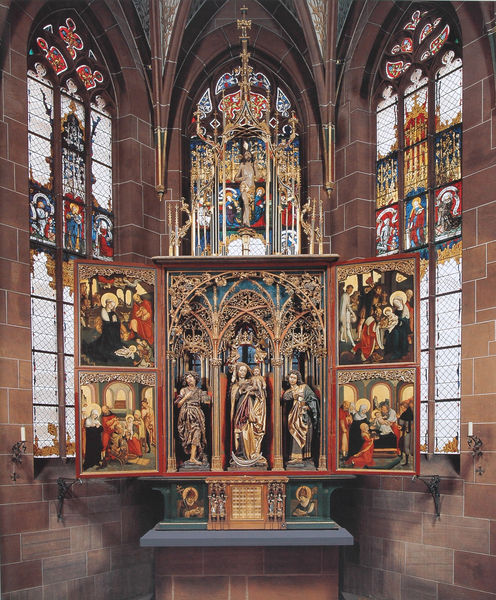
Titel: Hochaltar, Gesamtansicht mit geöffneten Flügeln
Künstler: Meister des Lautenbacher Hochaltares
Standort: Lautenbach im Renchtal
Institution: St. Mariä Krönung
Schlagwörter: blau, flügel, gruppe, schatten, weiß, gelb, menschen, ocker, braun, bunt, fenster, glas, holz, licht, orange, schwarz, säulen, rot, beige, malerei, ornament, alt, wand, architektur, bibel, sockel, stein, fünf, kirche, gold, drei, kind, personen, gotik, engel, deutschland, hellblau, farbig, bilder, bogen, mauer, farbe, figuren, tafel, spitz, kerze, kerzen, leuchter, foto, fotografie, photographie, fugen, nische, gewölbe, knabe, lendentuch, kloster, kreuz, religion, scheiben, kunst, bleiglas, altar, hochaltar, schnitzerei, photo, heiligenschein, orgel, nimbus, sandstein, buntglas, farbfoto, glasfenster, glasmalerei, gotisch, rippengewölbe, spitzbogen, christus, jesus, antik, apsis, chor, elisabeth, heilige, geöffnet, jünger, heilig, gothik, maria, madonna, tirol, anbetung, szenen, schrein, sakral, ikone, auferstehung, geschnitzt, schnitzereien, schnitzwerk, josef, masswerk, verkündigung, aufsatz, geburt, gebälk, tryptichon, kriche, steinquader, hallenkirche, jesuskind, couronnement, spätgotik, gesprenge, mensa, pacher, predella, retabel, malereien, gekreuzigter, sachsen, flügelaltar, geburt christi, triptychon, heiligendarstellung, triptichon, mitren, schnitzarbeit, kreiz, lebensbaum, marienleben, gespränge, klappaltar, marienaltar, altarflügel, blutenburg, darbringung im tempel, drei könige, heilige drei könige, sufnahme, szenen marienleben, gols, melerei, tryptich, hirche, buntsandstein, altarkirche, tredella, schöner altar, hallenkirche+